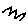
Label: zigzag